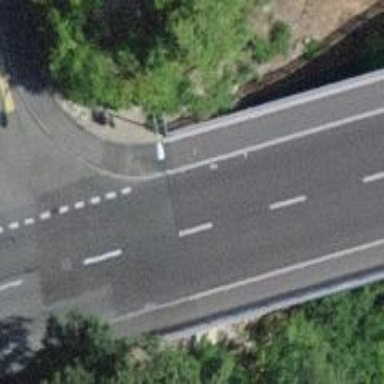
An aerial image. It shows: Uncontrolled zebra crossing with notable zebra markings.